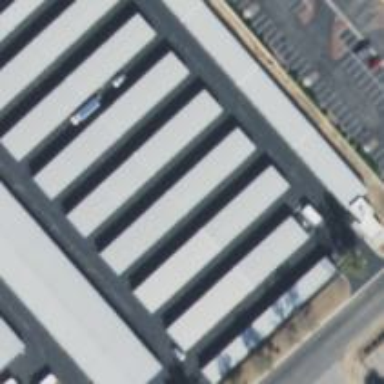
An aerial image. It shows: Building that serves as storage rental shop.